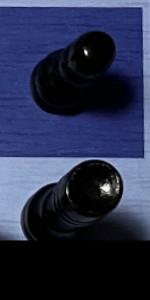
Label: Rook_Black